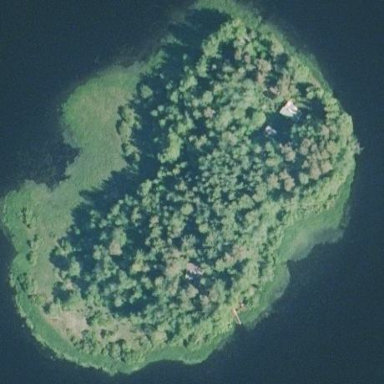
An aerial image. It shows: Island.